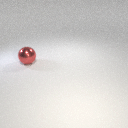
large red metal sphere